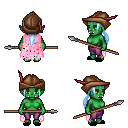
a pixel art fantasy rpg character, female body template, orc, green skin, pink tattered cape, magenta pants, white cyan ponytail hairstyle, leather cap, black slippers, spear, four views (front, back, left, right), 2x2 character sprite sheet, small pixel art, hard edges, no anti-aliasing